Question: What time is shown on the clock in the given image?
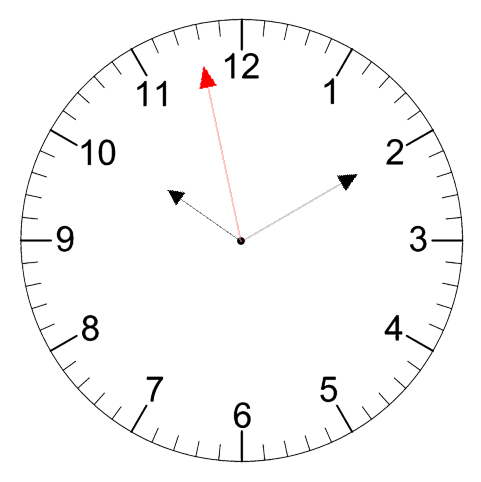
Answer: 10:09:58